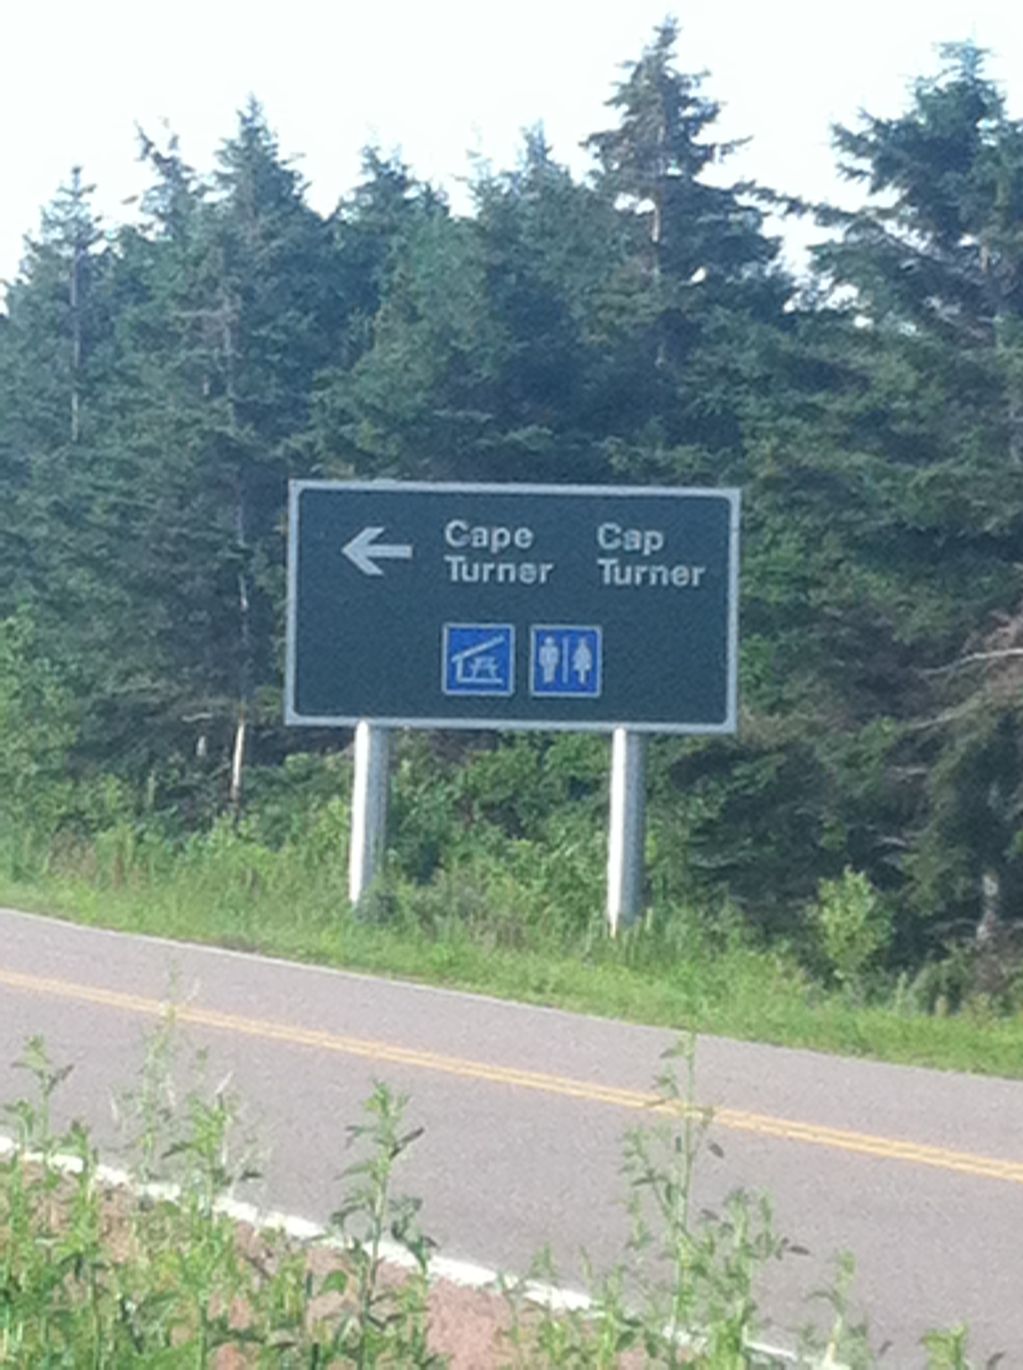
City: charlottetown